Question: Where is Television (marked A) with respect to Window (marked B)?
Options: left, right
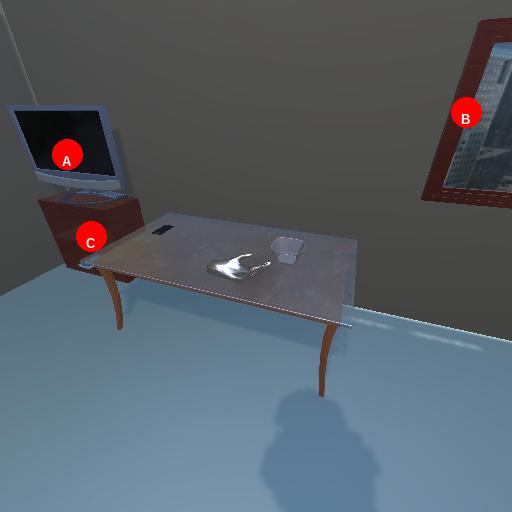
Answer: left